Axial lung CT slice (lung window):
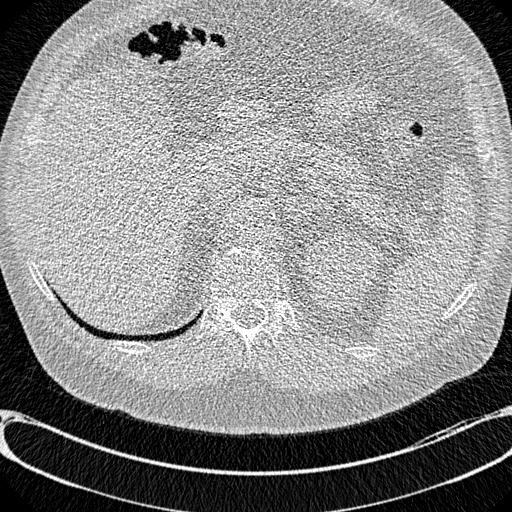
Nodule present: no